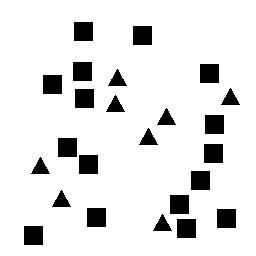
Squares: 16
Triangles: 8
Stars: 0
Total shapes: 24